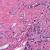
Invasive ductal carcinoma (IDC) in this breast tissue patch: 0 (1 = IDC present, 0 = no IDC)